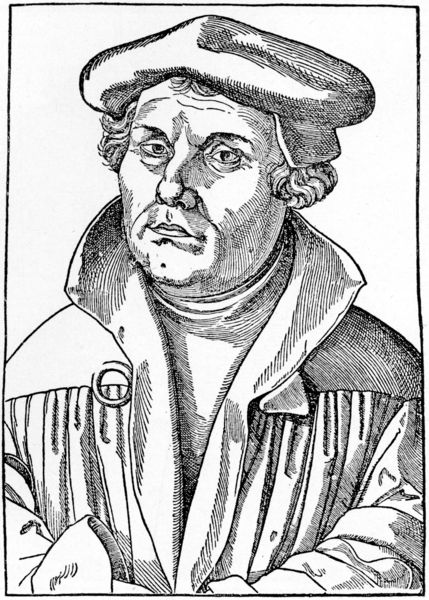
Titel: Bildnis des Martin Luther
Künstler: Hans Brosamer
Institution: (Seriendruck)
Schlagwörter: kopf, mann, schatten, umhang, weiß, grau, haar, hut, licht, mund, nase, schwarz, skizze, stirn, zeichnung, blick, schal, haube, hemd, kappe, mütze, arme, augen, bibel, falten, gesicht, kragen, rahmen, trauer, bildnis, portrait, porträt, gewand, haare, mantel, blatt, brosche, en face, frontal, kinn, locken, schulter, holzschnitt, grafik, schattierung, hands, hat, white, black, hair, nose, robe, ernst, grübchen, faltig, gerade, faltenwurf, wange, ring, tusche, rechteck, religion, kohle, druck, lithographie, schraffur, holzstich, radierung, stich, lockig, barrett, schwarzweiß, augenringe, selbstbildnis, schraffiert, bleistift, krause, buchdruck, barett, pfarrer, doppelkinn, halbporträt, man, mittelalter, head, luther, rollkragen, eyes, drawing, kupferstich, gaze, coat, etching, illustration, direkt, jacket, pen, botschaft, pencil, medieval, evangelisch, martin, reformation, lines, lips, martin luther, seriendruck, erasmus von rotterdam, tich, kleriker, verbreitung, reformator, mittelatler, cranach, lucas cranach, rich, berett, annoyed, protestant, ketzer, scholar, einzelblatt, gründer, augenbraune, schaffiert, 1517, torso, direct, big nose, dimple, münzer, scketch, schwaweißrz, umwand, haughty, cranky